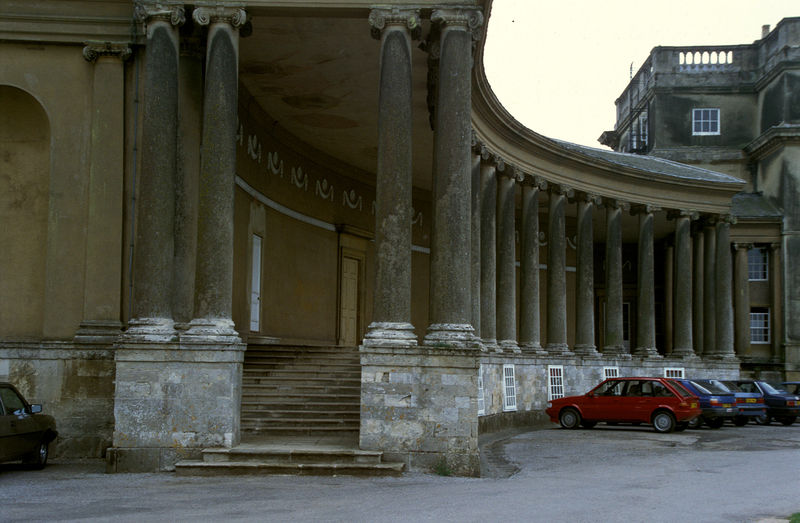
Titel: Nordfassade, Kolonnaden
Künstler: Thomas Pitt
Standort: Stowe, Buckinghamshire
Institution: Stowe House
Schlagwörter: blau, flügel, himmel, weiß, gelb, ocker, stadt, braun, fenster, frankreich, grau, marmor, schwarz, straße, säule, säulen, tür, dach, gebäude, haus, park, rot, beige, ornament, alt, architektur, sockel, stein, holland, niederlande, gitter, kirche, klassizismus, england, rund, räder, doppelsäule, balkon, terrasse, biegung, bogen, fassade, türen, hellbraun, modern, mauer, türe, platz, empore, pilaster, auto, treppe, zopf, dekor, ornamente, aufgang, geländer, stufe, stufen, plinthe, podest, tor, galerie, halle, foto, fotografie, photographie, segment, vier, gang, nische, treppenstufen, arkade, kolonnade, umgang, balustrade, sichel, asphalt, reihe, architrav, arkaden, kapitelle, rom, kapitell, photo, halbrund, fries, viertelkreis, portal, tore, villa, gesims, putz, risalit, voluten, herrschaftlich, landhaus, schloß, ionisch, portikus, antik, vatikan, kellerfenster, porticus, niesche, basis, konkav, schnecke, postament, niederland, schaft, rundung, eierstab, autos, englisch, engalnd, kapitel, gallerie, gebälk, säulenhalle, säulengang, antenne, photografie, doppel, kollonade, paare, parkplatz, petersdom, faszien, sockelzone, rundbau, säulenumgang, kolonade, gekuppelt, portika, piedestal, petersplatz, baluster, universität, parken, uni, städtebau, urbanistik, viertel, britisch, kultur, staatsgebäude, bath, kennzeichen, farbfotografie, ionika, blendarkade, parkplätze, britannien, zopfstil, säulenkolonade, giter, architetkur, crescent, girlandenfries, kapitell4, kleinwagen, ockrer, parkpl, renault, säulenkolonnade, treppenodest, vorgeblendet, sement, autospiegel, studfen, mmodern, gebäude#modern